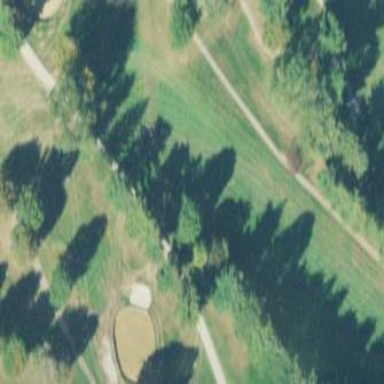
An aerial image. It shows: Scenic golf fairway.